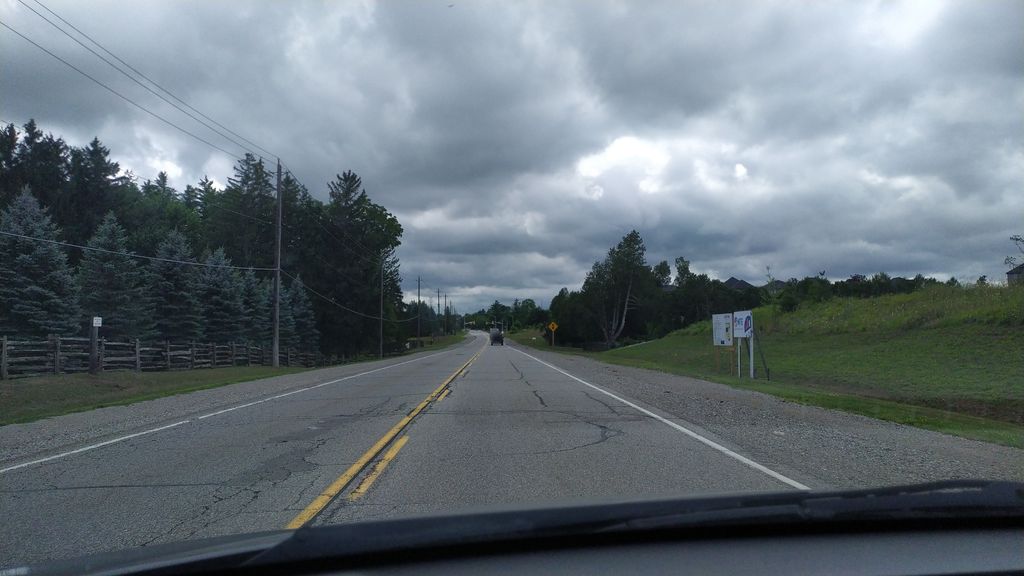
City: kitchener-waterloo